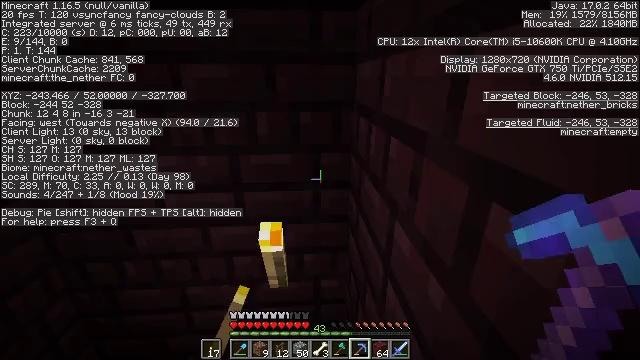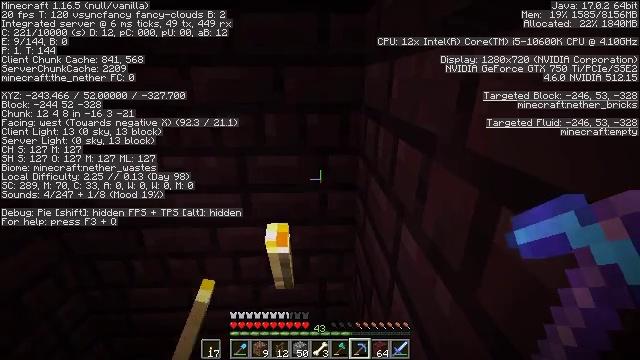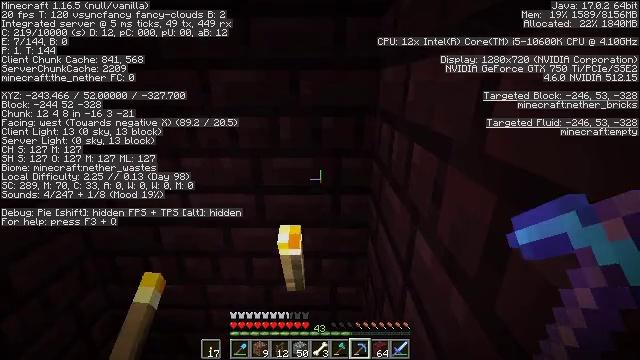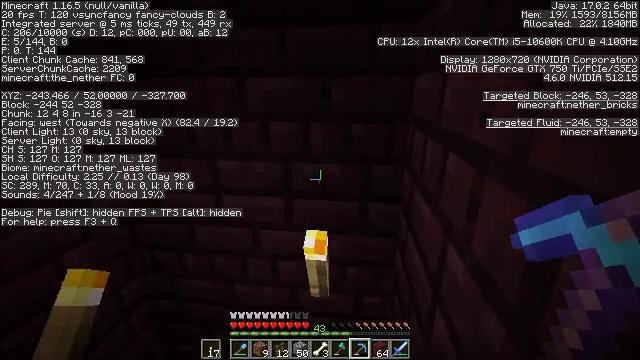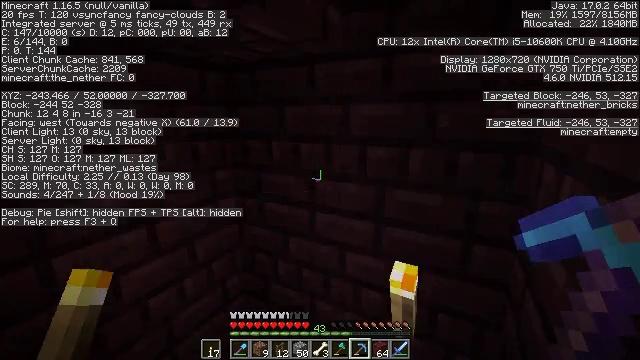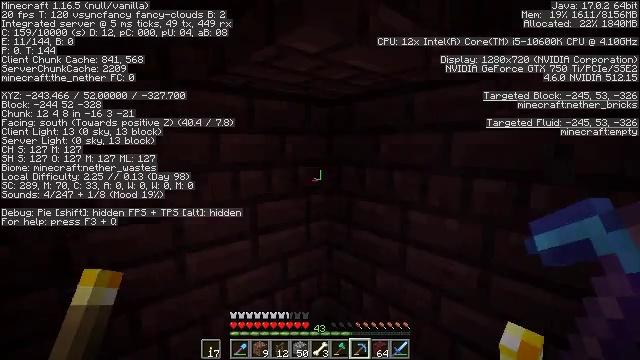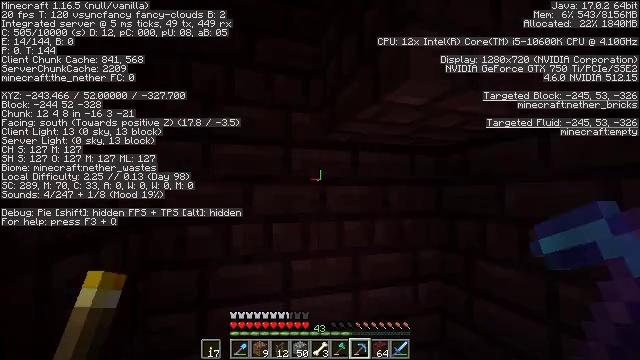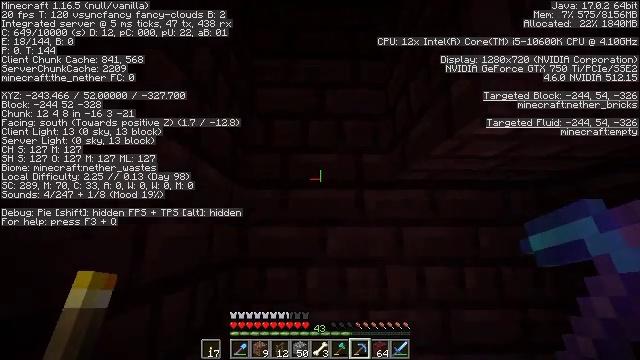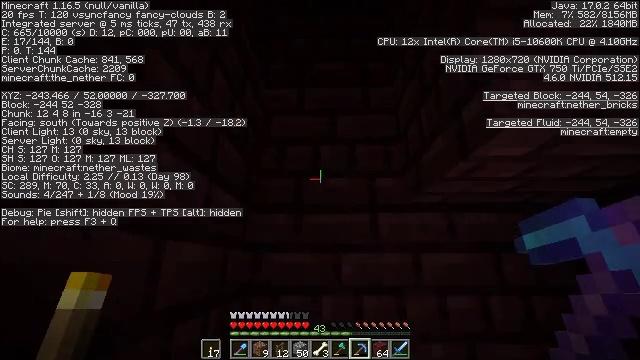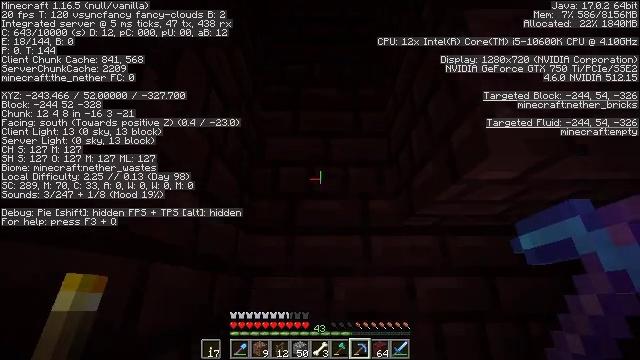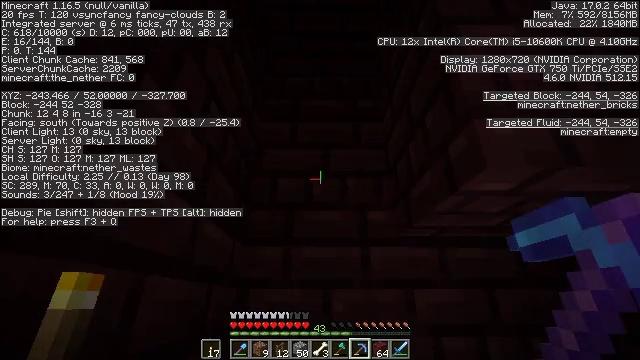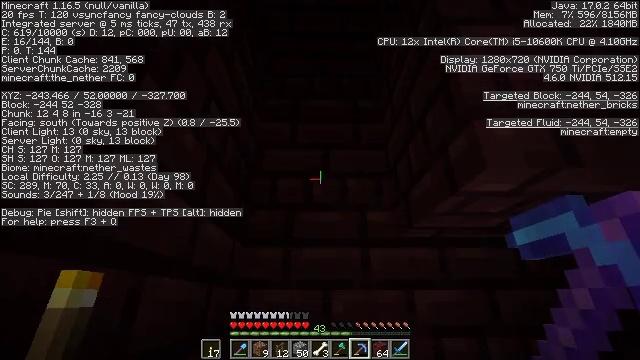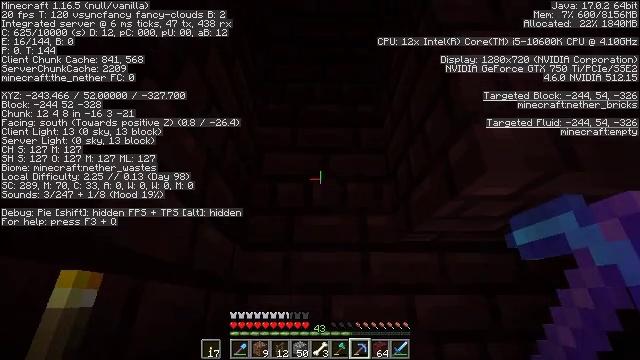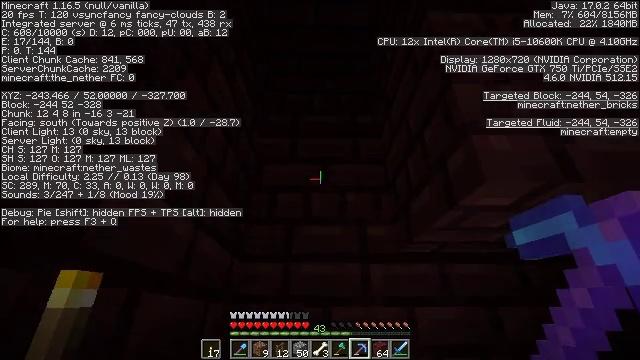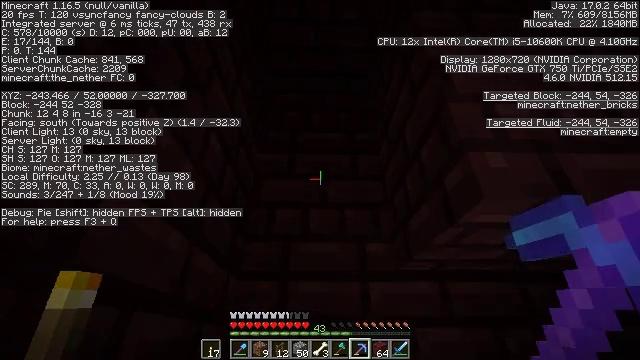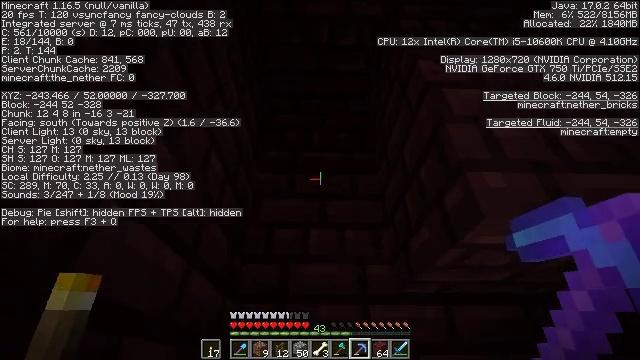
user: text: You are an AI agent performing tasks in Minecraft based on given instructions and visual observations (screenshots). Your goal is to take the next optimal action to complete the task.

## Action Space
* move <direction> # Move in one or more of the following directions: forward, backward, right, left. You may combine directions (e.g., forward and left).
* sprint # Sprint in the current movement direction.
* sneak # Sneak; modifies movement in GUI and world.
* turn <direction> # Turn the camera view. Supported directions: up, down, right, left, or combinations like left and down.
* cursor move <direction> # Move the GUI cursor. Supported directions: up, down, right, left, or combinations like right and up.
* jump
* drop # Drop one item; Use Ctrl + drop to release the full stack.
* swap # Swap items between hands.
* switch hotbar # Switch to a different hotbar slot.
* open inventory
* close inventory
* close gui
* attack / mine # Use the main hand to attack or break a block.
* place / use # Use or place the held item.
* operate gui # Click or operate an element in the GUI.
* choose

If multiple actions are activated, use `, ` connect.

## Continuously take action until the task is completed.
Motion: motion action
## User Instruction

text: Remove crimson roots from the inventory.
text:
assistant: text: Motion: turn left
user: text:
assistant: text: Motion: turn left
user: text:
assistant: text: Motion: turn left and up
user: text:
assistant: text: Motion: turn left and up
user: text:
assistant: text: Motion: turn left and up
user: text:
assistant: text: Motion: turn left and up
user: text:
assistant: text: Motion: turn left and up
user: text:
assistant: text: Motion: turn left and up
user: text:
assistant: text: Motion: turn right and up
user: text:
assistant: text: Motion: turn up
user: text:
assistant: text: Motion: no_op
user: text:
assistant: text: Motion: no_op
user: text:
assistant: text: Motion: turn up
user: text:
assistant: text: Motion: turn up
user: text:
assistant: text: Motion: turn up
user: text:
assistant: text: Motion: no_op
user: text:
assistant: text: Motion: no_op
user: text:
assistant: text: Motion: turn up
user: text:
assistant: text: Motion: turn up
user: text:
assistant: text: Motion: turn up
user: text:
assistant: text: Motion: turn left and up
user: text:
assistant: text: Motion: turn up
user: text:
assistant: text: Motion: turn up
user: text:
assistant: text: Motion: attack / mine
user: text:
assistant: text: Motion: attack / mine
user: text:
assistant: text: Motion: attack / mine
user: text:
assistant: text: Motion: attack / mine
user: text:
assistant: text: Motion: no_op
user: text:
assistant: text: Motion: no_op
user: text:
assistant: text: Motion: no_op